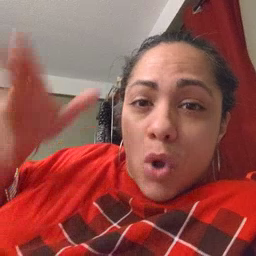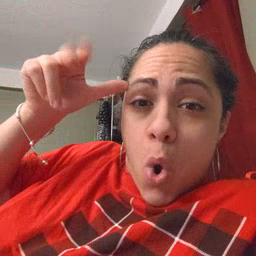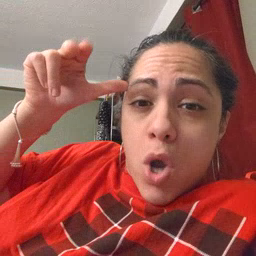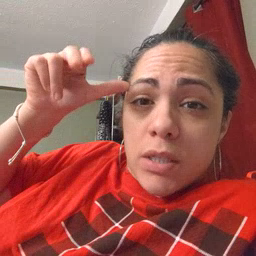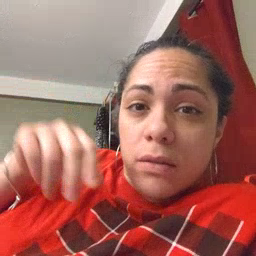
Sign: horse